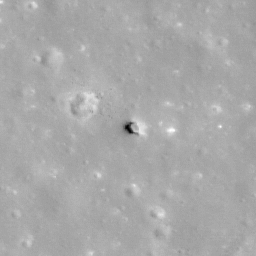
Pit: Kepler 2
Host crater: Kepler
Host type: impact_melt
Lunar coordinates: latitude 8.272, longitude 322.025